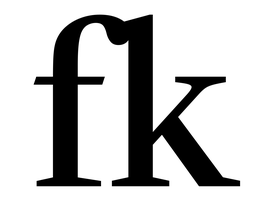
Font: LibreCaslonText_Medium